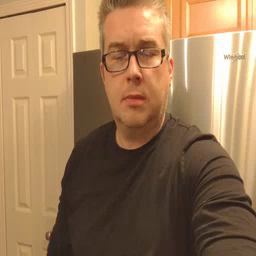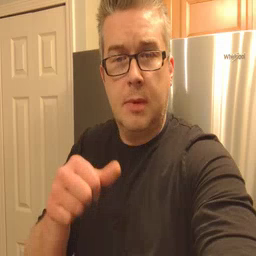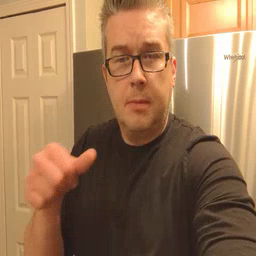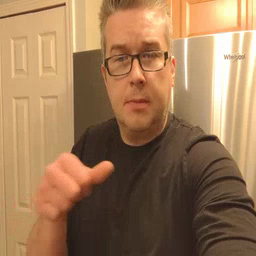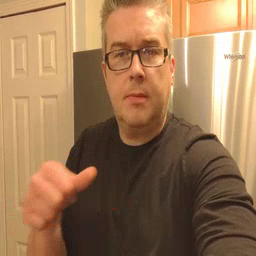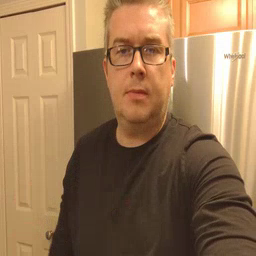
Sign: puzzle